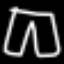
Label: pants